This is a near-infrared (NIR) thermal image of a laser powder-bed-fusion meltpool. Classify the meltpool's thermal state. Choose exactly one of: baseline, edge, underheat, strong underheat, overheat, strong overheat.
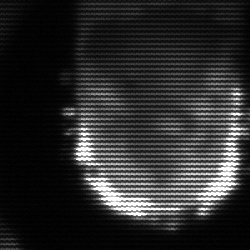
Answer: baseline